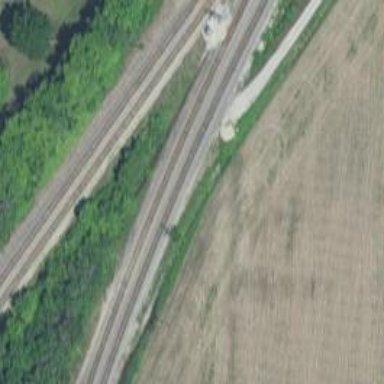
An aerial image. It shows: Railway junction.